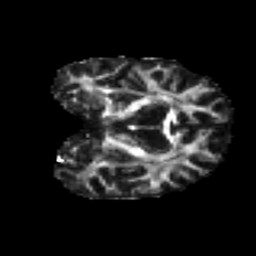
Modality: FA
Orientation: coronal
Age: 63
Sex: male
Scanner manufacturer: ge
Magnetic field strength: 3 T
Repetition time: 7.8 s
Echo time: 0.0611 s